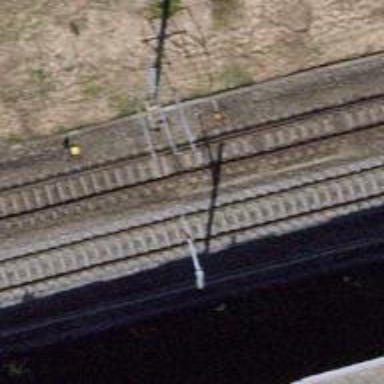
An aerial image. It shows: Railway switch.